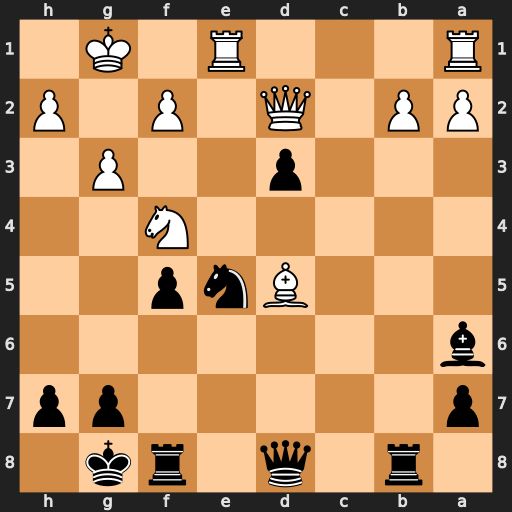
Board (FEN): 1r1q1rk1/p5pp/b7/3Bnp2/5N2/3p2P1/PP1Q1P1P/R3R1K1
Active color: b
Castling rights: -
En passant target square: -
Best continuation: Qxd5 Nxd5 Nf3+ Kg2 Nxd2